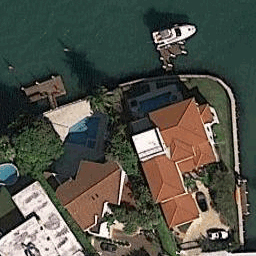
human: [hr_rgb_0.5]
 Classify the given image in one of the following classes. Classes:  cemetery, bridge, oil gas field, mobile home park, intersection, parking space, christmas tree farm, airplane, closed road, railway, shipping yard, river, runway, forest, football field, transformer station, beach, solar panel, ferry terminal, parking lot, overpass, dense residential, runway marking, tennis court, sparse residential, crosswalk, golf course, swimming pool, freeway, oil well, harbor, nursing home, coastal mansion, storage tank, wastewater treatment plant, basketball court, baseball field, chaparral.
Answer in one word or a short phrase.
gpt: coastal mansion